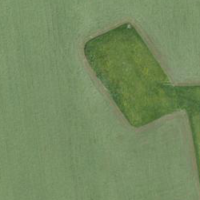
EUNIS habitat code: 24
Species observed at this site:
Anthriscus sylvestris